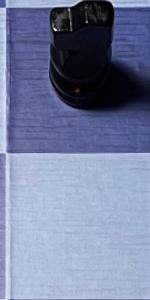
Label: Empty